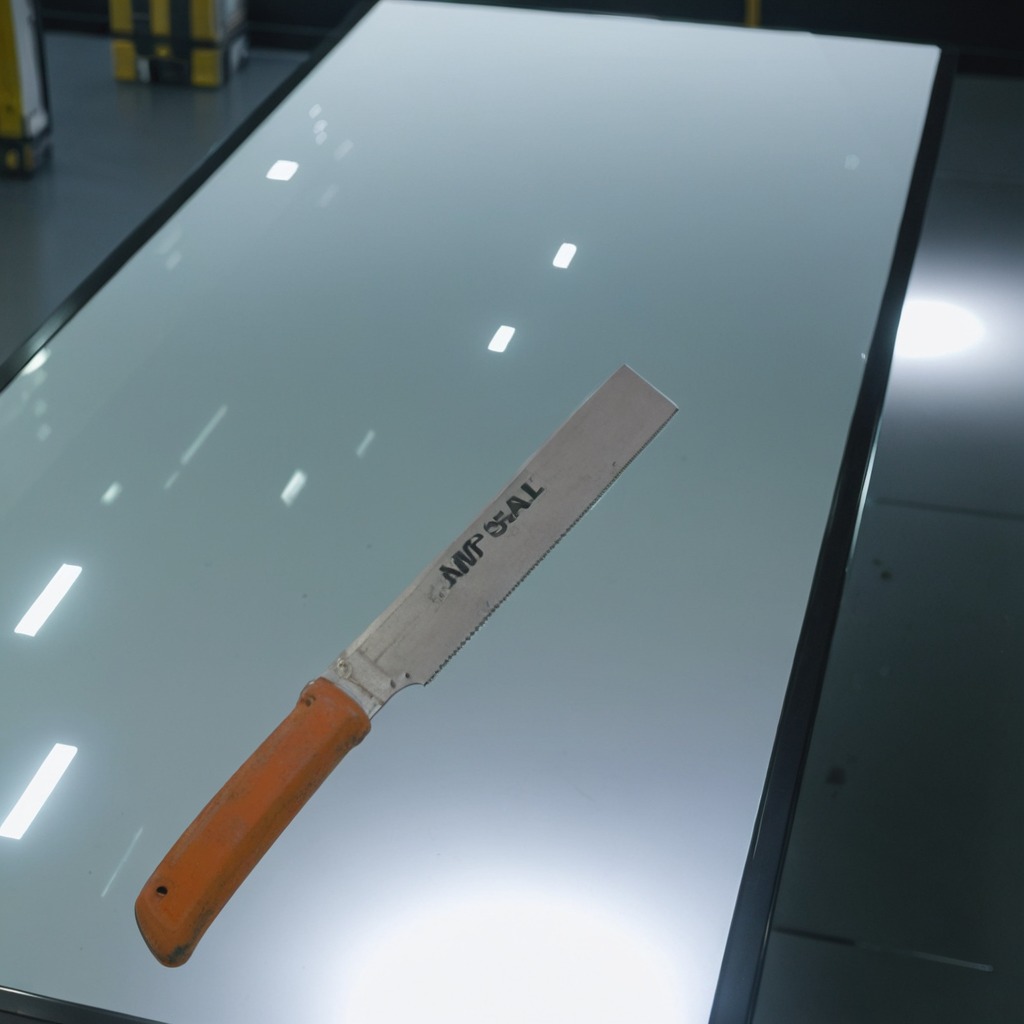
A metal saw is lying on a table in a ship maintenance bay.